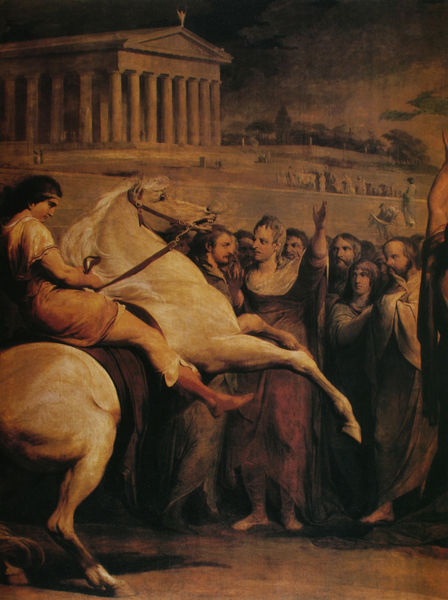
Titel: Crowning the Victors at Olympia (Detail)
Künstler: James Barry
Standort: London
Institution: Royal Society of Arts
Schlagwörter: berg, blau, dunkel, gemälde, gruppe, hand, himmel, kampf, mann, schatten, umhang, weiß, wolken, bäume, frauen, gelb, grün, landschaft, menschen, sand, abend, ausschnitt, bewegung, braun, frau, geste, grau, hintergrund, kleid, licht, männer, nacht, orange, schwarz, säule, säulen, zeichen, rot, wolke, malerei, masse, menge, hose, arm, barock, historie, stirnband, bild, gelehrte, gesten, hände, öl, dämmerung, hügel, gewand, haare, mantel, gewänder, renaissance, anhöhe, pferd, reiter, hufe, mähne, reiten, reiterin, sattel, zaumzeug, zügel, bein, düster, schuhe, zuschauer, giebel, mauer, violett, platz, besucher, angst, krieg, treppe, wild, kaiser, stufe, stufen, wade, zeigen, barfuss, antike, palast, abschied, dynamik, leinwand, stiefel, mythologie, schimmel, rom, römer, jüngling, verschwommen, grab, portikus, ross, antik, toga, amazone, griechisch, dolch, griechenland, halfter, zaum, tempel, aufbruch, begrüßung, deuten, aufregung, jubel, scheuen, diana, römisch, galopp, athen, steigen, akropolis, säulenhalle, aufbäumen, aufgebäumt, palatin, fessel, tympanon, stiegen, zedern, weisen, pilgern, auftrag, scheuendes pferd, alexander, altertum, flanke, scheut, unabhängigkeit, steigt, enschen, grupee, antike landschaft, dchimmel, ungezähmt, menschenversammlung